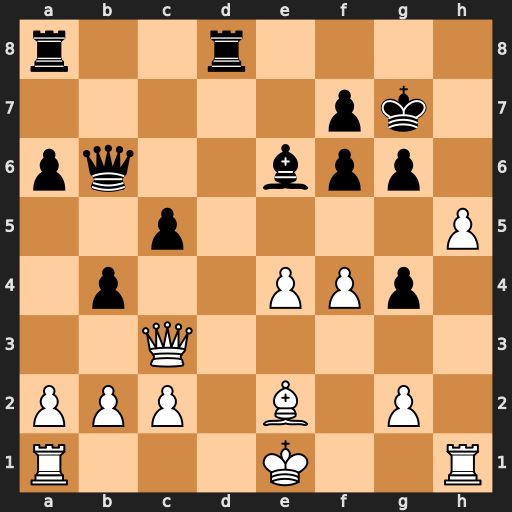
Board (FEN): r2r4/5pk1/pq2bpp1/2p4P/1p2PPp1/2Q5/PPP1B1P1/R3K2R
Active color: w
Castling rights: KQ
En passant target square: -
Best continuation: h6+ Kh7 Qxf6